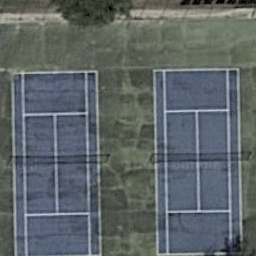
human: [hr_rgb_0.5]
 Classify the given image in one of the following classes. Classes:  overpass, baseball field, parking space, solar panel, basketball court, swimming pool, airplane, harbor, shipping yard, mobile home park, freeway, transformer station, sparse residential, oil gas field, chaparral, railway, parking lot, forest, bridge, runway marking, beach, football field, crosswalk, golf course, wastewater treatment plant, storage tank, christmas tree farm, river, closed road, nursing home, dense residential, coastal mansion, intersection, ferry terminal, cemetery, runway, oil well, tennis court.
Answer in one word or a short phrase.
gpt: tennis court